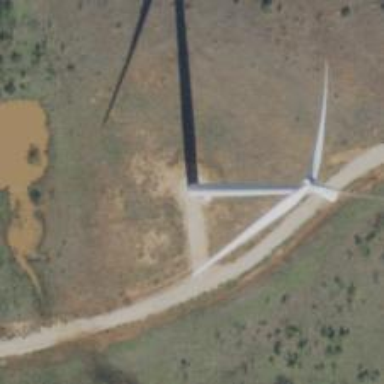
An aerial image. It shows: Wind generator powered by wind. The generator type is horizontal axis and it uses wind turbines.